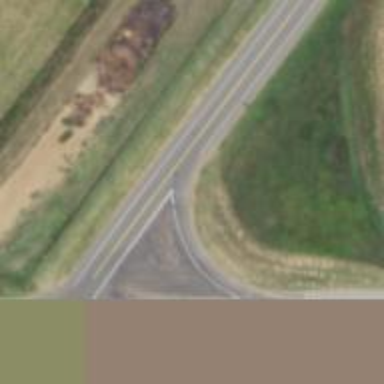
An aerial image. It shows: Primary link highway.